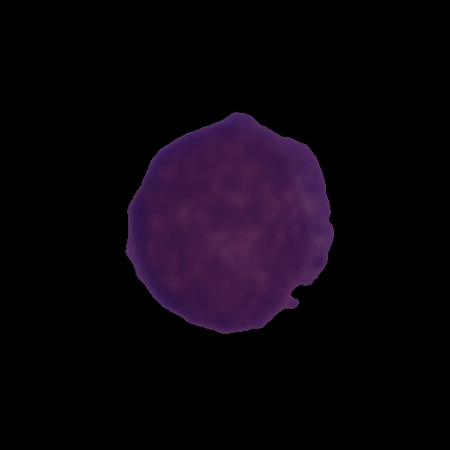
Label: healthy